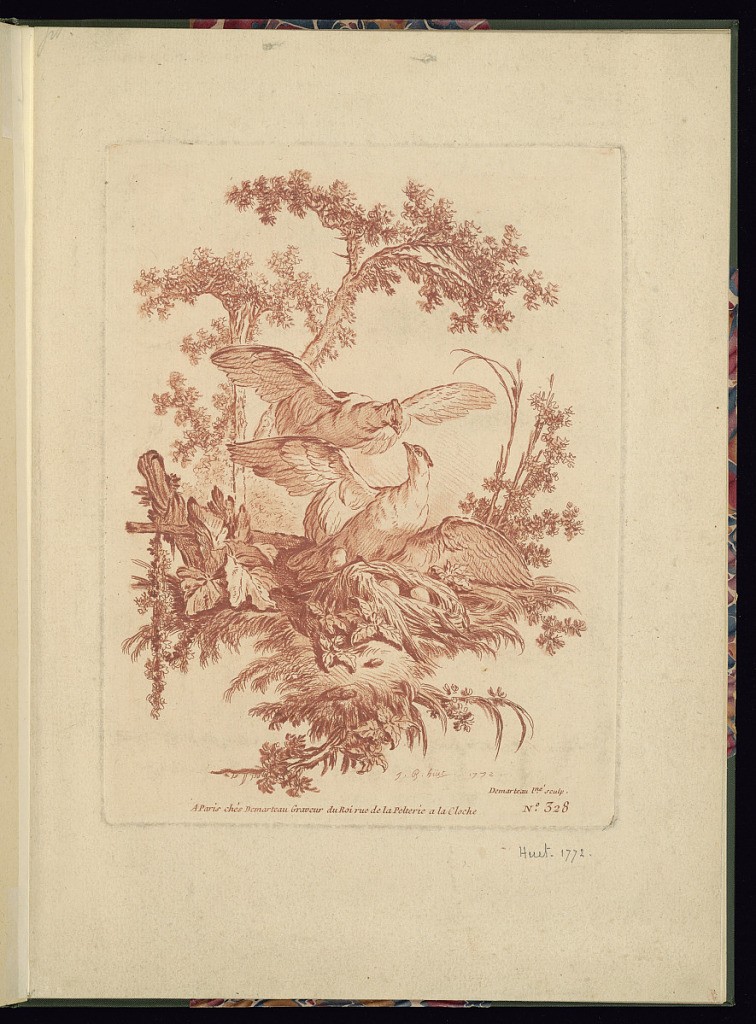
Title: Two Birds and a Bird’s Nest in a Landscape
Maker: Jean-Baptiste Huët, French, 1745–1811
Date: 1772
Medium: Etching and engraving (crayon manner) in red ink on paper
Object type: Print
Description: Two birds over a nest with eggs in a landscape with trees, foliage, and part of a fence. The plate is signed, dated, and numbered.